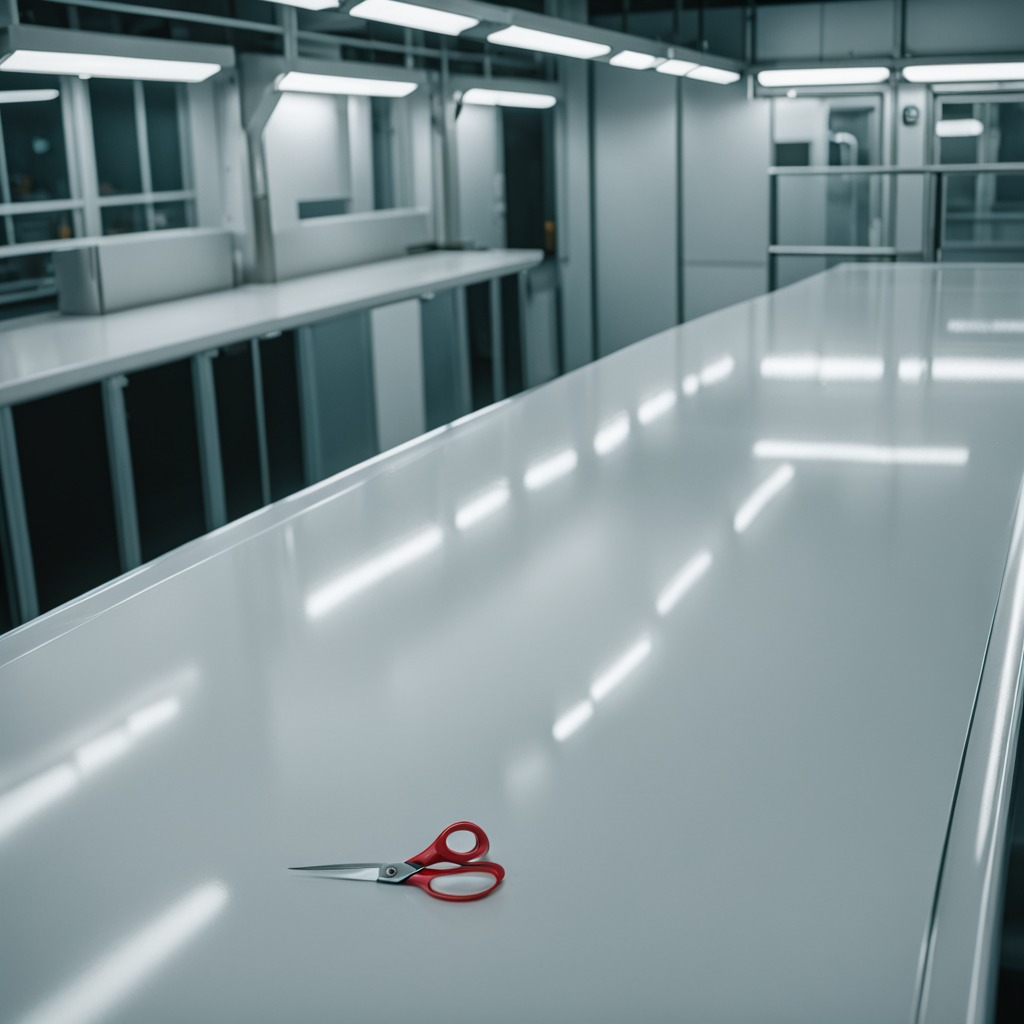
A scissor lying on the table in the ship maintenance bay.